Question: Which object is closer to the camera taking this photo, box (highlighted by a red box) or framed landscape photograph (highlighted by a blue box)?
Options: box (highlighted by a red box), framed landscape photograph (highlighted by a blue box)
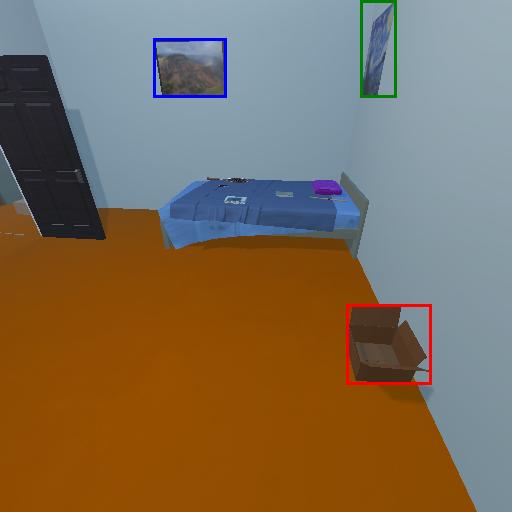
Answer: box (highlighted by a red box)